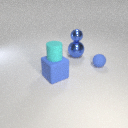
large blue rubber cube below small cyan rubber cylinder